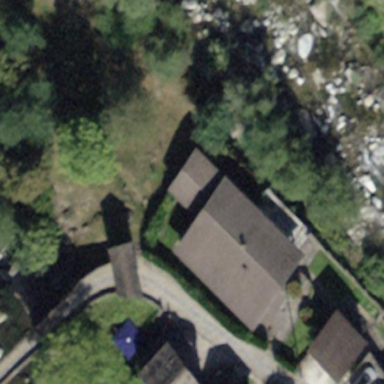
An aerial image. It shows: Detached building with gabled roof oriented along certain direction. The building's color is #919694.